Question:
I have the ADF pipeline as above. I want to perform a api call to Azure function which looks like
'''
"https://<Function app>.azurewebsites.net/api/process/{country_code}?code=<Master Key>
'''
I want to pass the and make a post request with the payload passed in the body. is that possible to do? Sorry If this is a basic question, I just have started working with ADF?
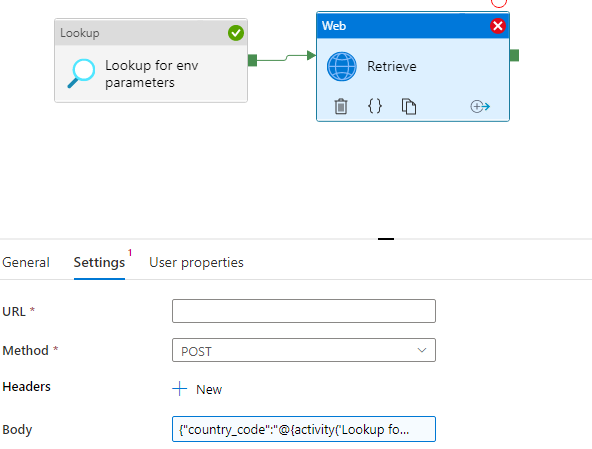
Answer: You can use the Key vault rest API to fetch the master key after your key vault it <URL>.
First give your ADF access to your key vault. You can do this use IAM RBAC or Access policies. Use a Webactivity to do a GET API call to fetch the Secret.
<URL>
You can then use your retrieved secret in further activities like shown below by using dynamic content "@activity('Web1').output.value".
<URL>
I would recommend you to switch on Secure inputs and outputs for the activities. This will prevent the the secret from being visible from anyone else who is looking at the historical runs. You can do this after you have set it up and finished debugging and testing.
<URL>